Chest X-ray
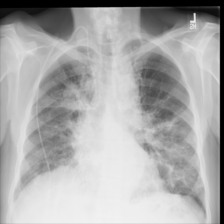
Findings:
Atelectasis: negative
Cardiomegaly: negative
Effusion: negative
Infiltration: negative
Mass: negative
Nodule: negative
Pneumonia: negative
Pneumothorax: negative
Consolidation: negative
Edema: negative
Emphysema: negative
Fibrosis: positive
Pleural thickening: negative
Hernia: negative